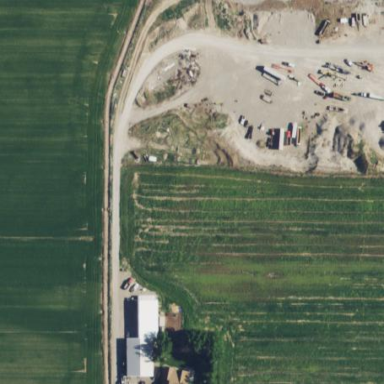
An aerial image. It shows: Quarry area.